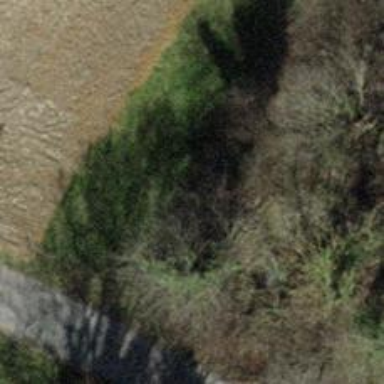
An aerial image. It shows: Brown bench.